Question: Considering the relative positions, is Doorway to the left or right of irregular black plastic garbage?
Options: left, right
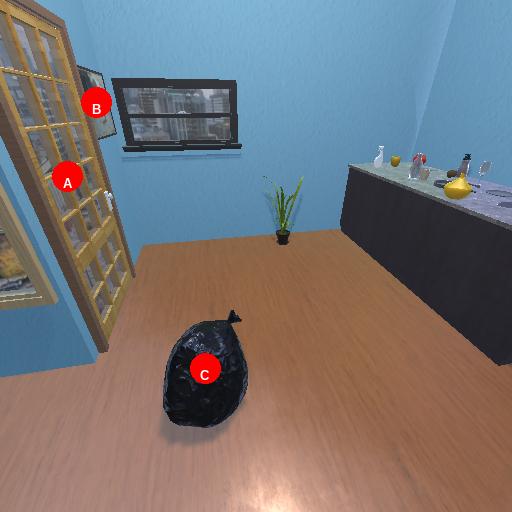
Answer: left